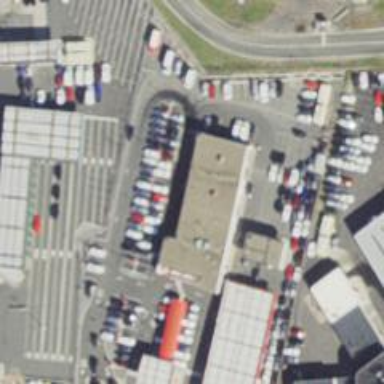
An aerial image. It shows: Car rental facility.